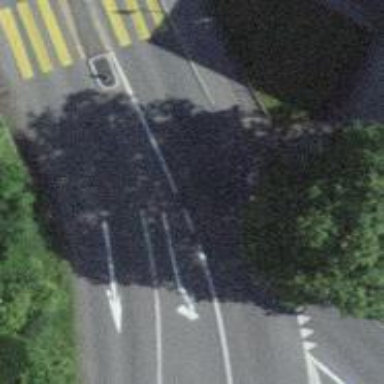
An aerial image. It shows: Tertiary road with asphalt surface. There is asphalt sidewalk on the left side of the road.